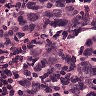
Metastatic tissue present: no